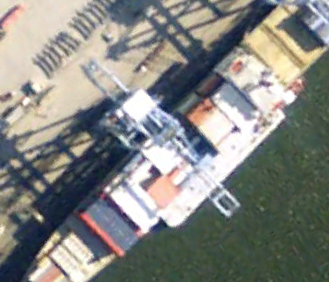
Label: Container_ship